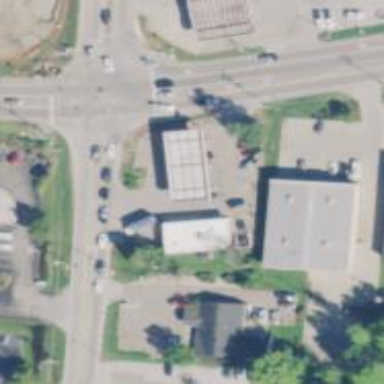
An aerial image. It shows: Convenience shop.